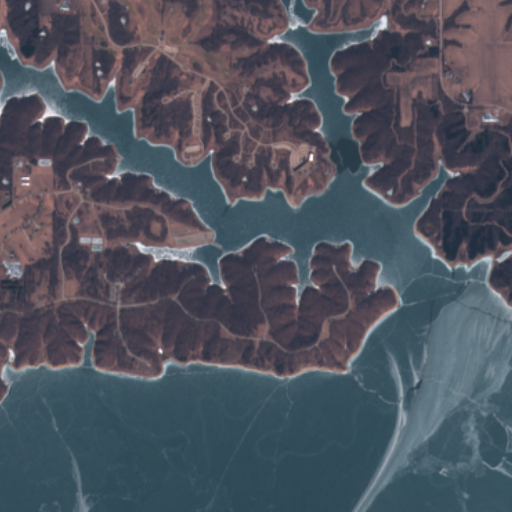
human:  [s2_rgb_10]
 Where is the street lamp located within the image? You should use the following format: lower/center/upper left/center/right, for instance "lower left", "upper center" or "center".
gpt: The street lamp is located in the upper center of the image.
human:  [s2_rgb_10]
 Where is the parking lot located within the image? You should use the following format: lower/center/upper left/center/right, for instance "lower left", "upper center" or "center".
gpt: There is no parking lot in the image.